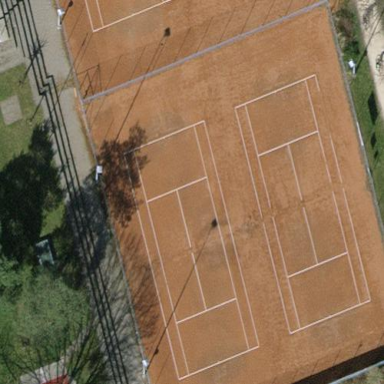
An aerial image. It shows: Sand tennis court on pitch for leisure land.